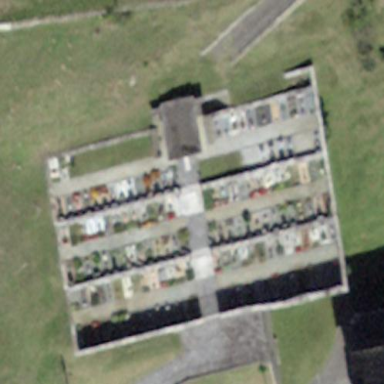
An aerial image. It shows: Cemetery.